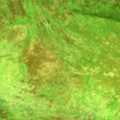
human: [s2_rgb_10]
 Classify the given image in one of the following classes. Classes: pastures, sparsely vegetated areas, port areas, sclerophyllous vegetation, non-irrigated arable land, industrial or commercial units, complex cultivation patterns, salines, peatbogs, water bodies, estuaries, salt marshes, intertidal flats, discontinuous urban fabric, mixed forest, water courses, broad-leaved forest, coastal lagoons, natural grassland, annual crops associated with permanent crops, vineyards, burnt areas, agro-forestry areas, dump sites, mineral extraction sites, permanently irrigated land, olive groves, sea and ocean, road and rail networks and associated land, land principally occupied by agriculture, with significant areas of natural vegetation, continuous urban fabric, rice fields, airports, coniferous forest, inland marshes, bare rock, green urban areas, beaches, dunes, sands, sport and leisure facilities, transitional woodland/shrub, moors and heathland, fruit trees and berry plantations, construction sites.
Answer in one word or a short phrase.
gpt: peatbogs